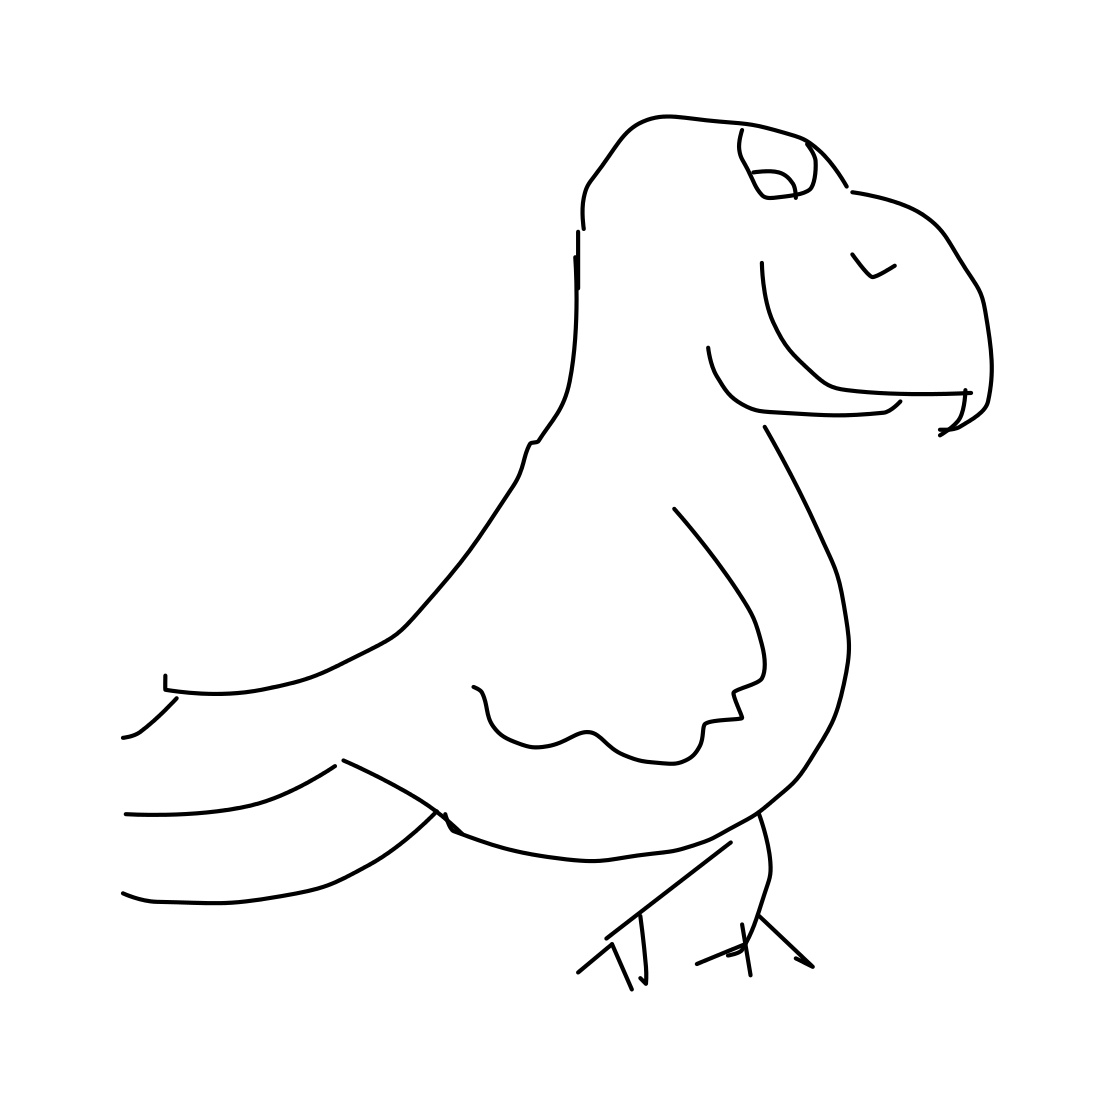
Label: parrot